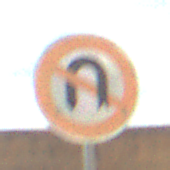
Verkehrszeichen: VerbotWenden
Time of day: Midday
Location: Outdoor (Suburban)
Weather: PartlyCloudy
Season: NotSpecified
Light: Natural